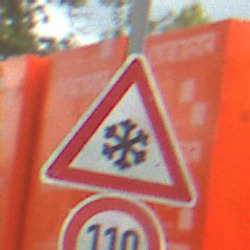
Verkehrszeichen: SchneeOderEisglaette
Zusatzzeichen unten: Geschwindigkeit110
Umgebung: Outdoor, Suburban
Tageszeit: MorningAfternoon
Wetter: PartlyCloudy
Licht: Natural
Jahreszeit: NotSpecified
Kontrast: LowContrast